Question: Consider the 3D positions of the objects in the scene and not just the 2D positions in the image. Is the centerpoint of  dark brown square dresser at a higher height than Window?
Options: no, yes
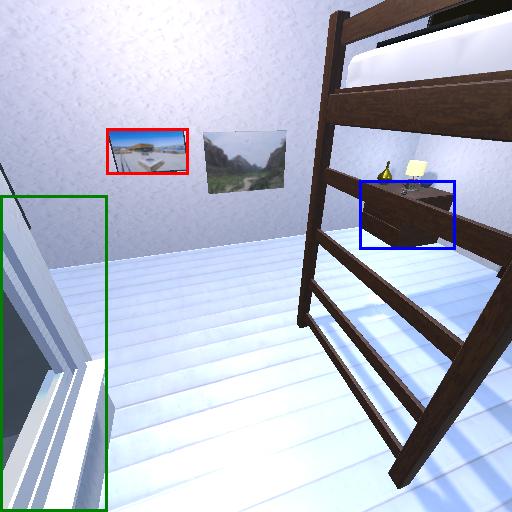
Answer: no